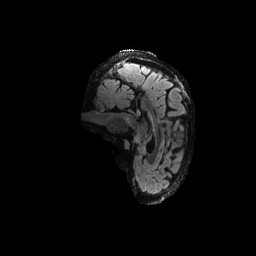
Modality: FLAIR
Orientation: sagittal
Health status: ill
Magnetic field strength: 3 T